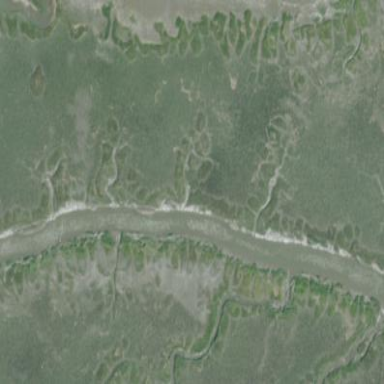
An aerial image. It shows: Tidal saltmarsh wetland area.